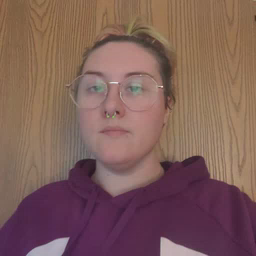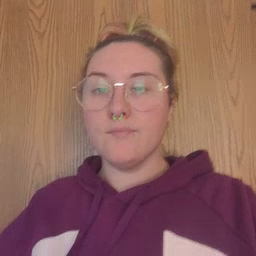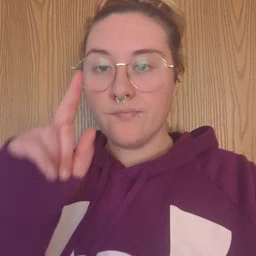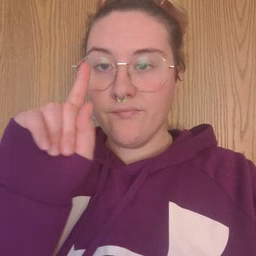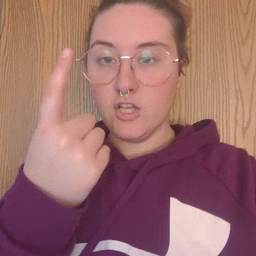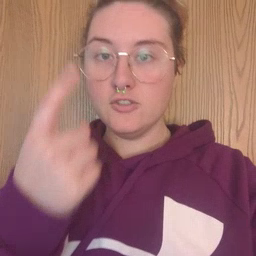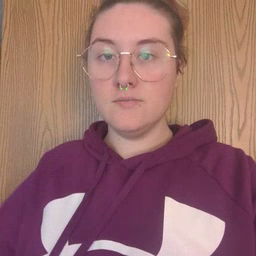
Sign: first